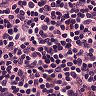
Metastatic tissue present: no